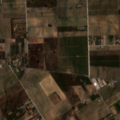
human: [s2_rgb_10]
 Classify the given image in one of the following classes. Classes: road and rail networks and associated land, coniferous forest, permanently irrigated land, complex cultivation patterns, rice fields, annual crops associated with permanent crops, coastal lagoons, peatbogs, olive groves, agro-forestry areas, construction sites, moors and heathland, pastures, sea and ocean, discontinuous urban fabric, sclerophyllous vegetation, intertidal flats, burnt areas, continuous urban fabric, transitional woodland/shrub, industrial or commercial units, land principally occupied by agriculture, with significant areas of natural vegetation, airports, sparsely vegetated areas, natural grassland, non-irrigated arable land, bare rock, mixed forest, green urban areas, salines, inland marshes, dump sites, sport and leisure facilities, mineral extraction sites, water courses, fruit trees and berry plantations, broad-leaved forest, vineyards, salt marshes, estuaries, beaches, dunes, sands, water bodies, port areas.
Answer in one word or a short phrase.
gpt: continuous urban fabric